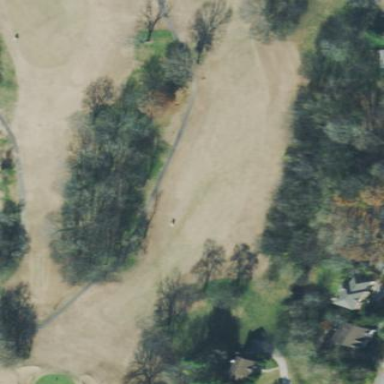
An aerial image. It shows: Scenic golf fairway.